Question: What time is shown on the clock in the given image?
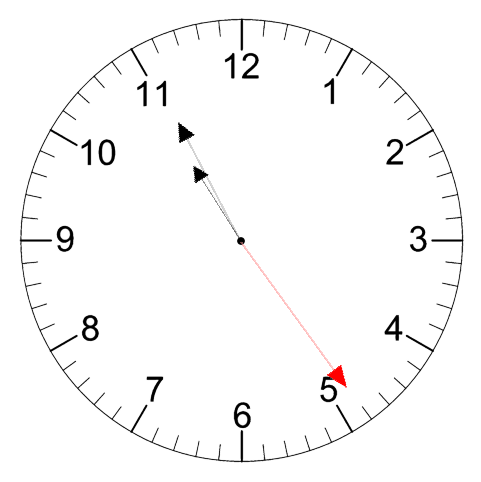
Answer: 10:55:24